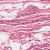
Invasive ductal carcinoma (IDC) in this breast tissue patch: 0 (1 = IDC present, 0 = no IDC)